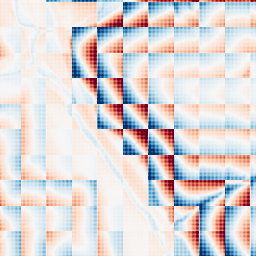
Category: wavelet
Decomposition family: wavelet_biorthogonal
Decomposition parameters: wavelet: bior1.3
level: 5
Upsampling method: sinc_hamming
Upsampling parameters: scale: 8
kernel_size: 8
Upsampling scale: 8